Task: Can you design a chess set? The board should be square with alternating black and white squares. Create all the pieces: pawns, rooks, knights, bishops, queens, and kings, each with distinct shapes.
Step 1901:
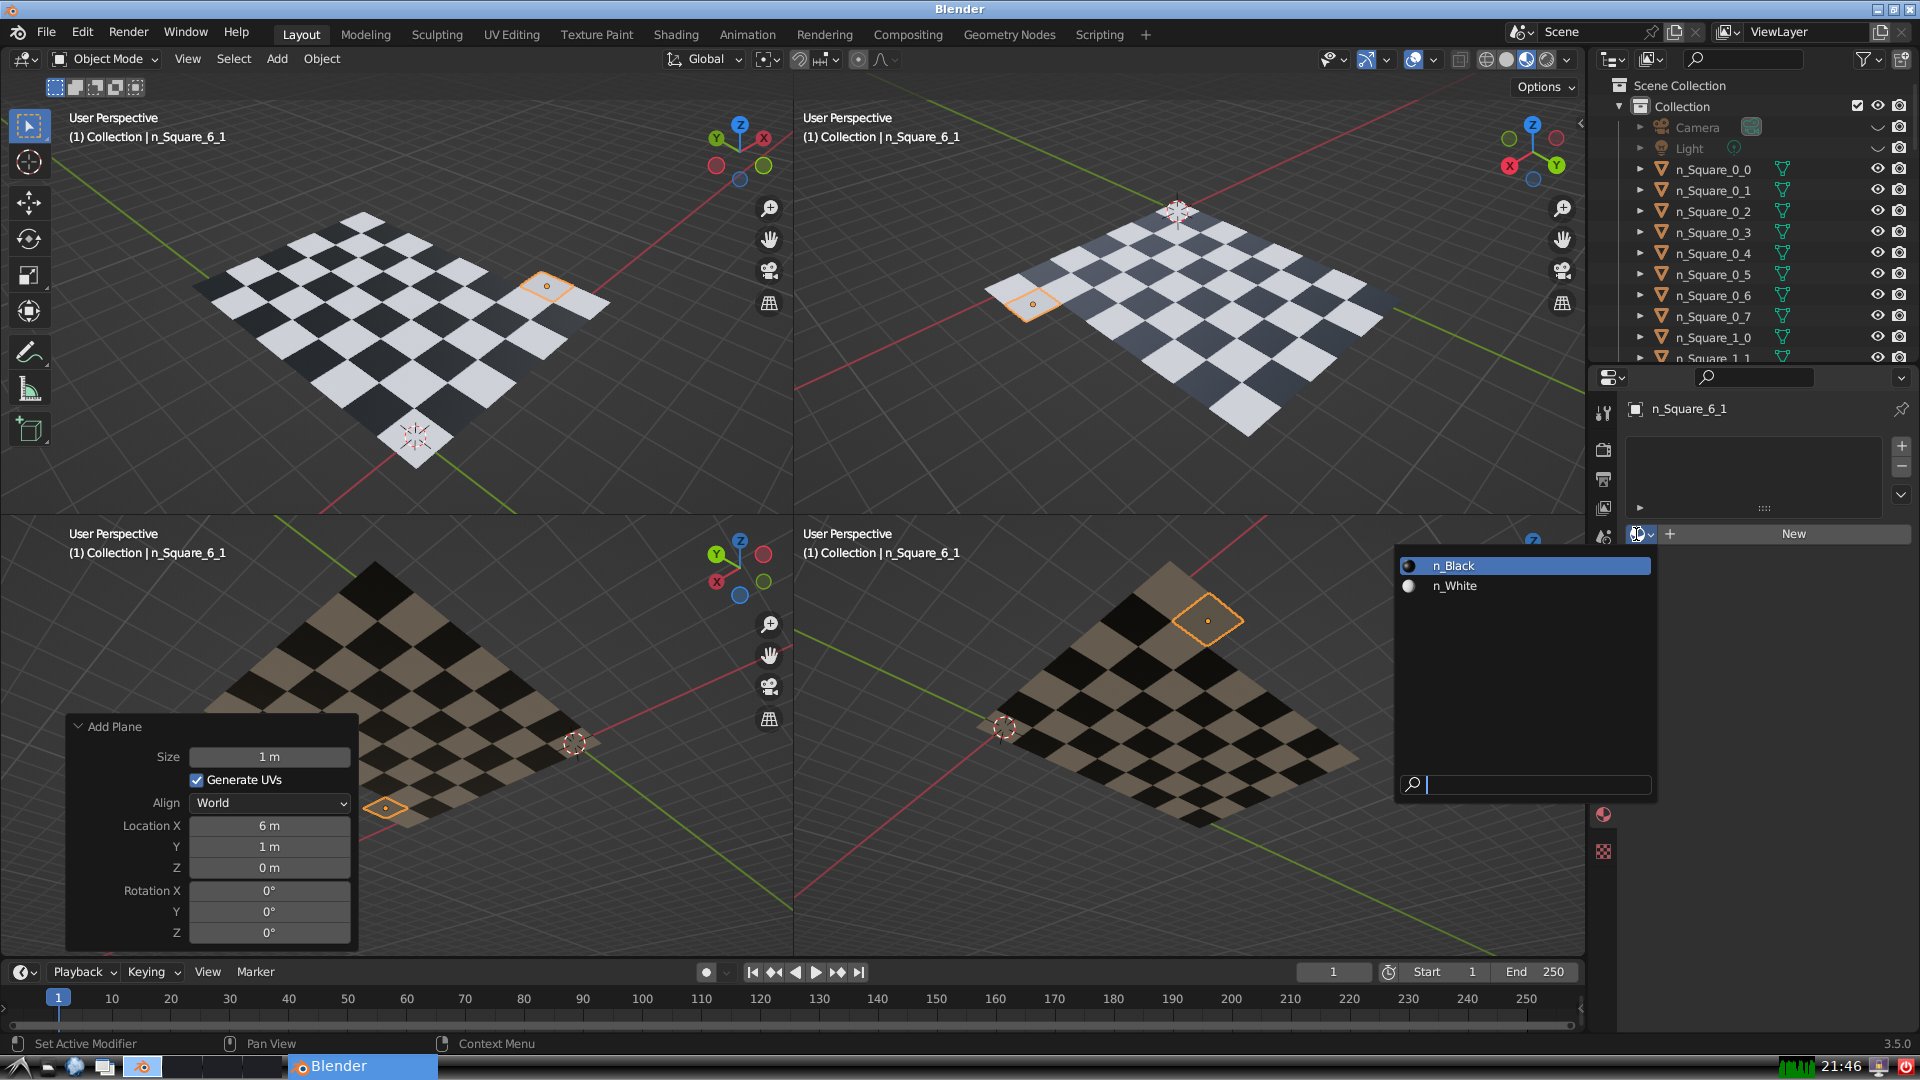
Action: input_text: n_Black